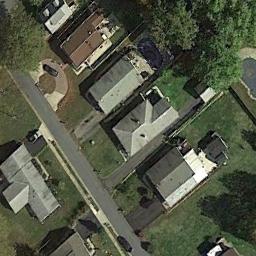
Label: medium_residential